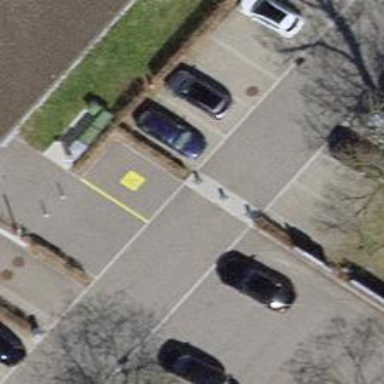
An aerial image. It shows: Designated parking space for disabled individuals.